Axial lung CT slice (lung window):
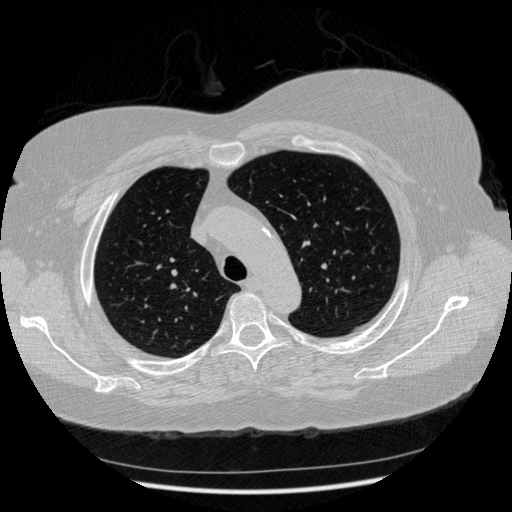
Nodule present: no